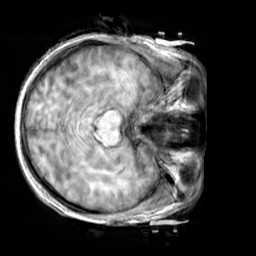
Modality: T1w
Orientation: axial
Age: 22
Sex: male
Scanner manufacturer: siemens
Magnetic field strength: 3 T
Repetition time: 2.3 s
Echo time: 0.00303 s